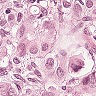
Metastatic tissue present: yes